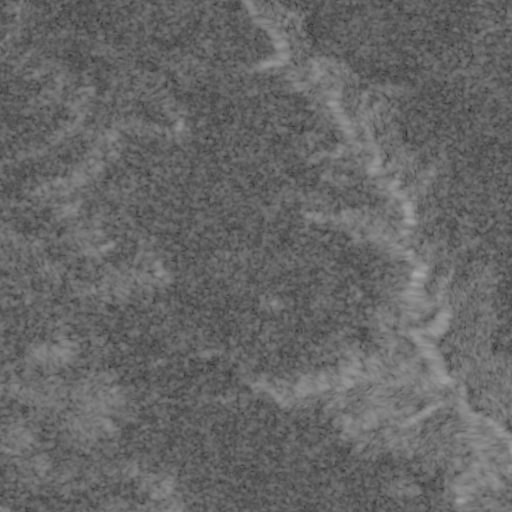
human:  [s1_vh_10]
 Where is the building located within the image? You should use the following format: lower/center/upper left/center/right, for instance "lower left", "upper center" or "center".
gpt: The building is located in the lower left of the image.
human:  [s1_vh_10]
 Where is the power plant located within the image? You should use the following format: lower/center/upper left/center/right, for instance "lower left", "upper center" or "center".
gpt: There is no power plant in the image.

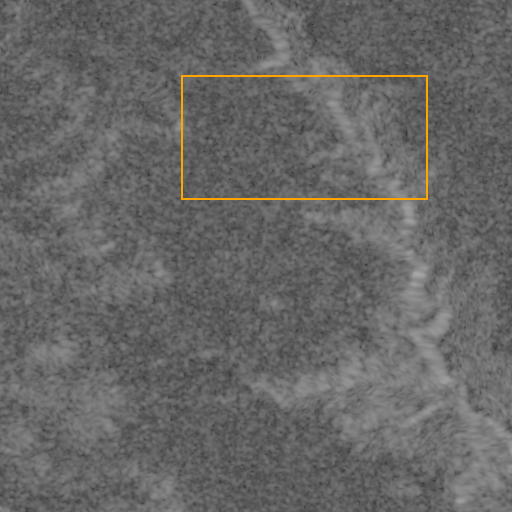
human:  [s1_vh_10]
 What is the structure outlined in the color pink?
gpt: There is no pink outline.
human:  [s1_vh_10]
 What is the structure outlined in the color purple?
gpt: There is no structure outlined in purple.